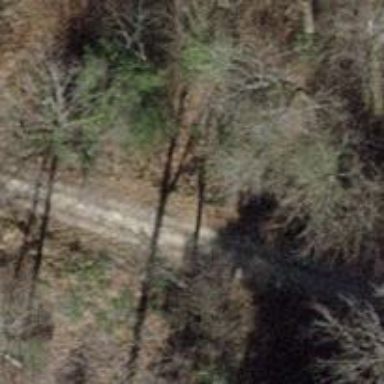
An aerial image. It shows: Compacted track road with grade3 tracktype.